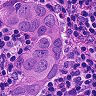
Metastatic tissue present: yes